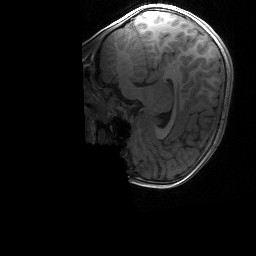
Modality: T1w
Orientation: sagittal
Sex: female
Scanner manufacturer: siemens
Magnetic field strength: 3 T
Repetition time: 1.9 s
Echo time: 0.00243 s